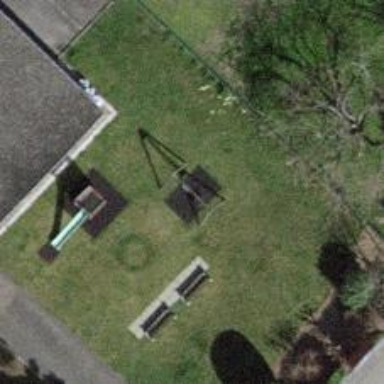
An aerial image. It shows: Playground featuring swings.